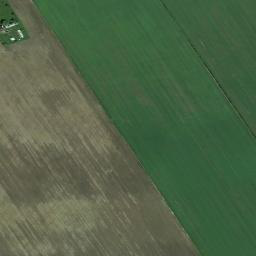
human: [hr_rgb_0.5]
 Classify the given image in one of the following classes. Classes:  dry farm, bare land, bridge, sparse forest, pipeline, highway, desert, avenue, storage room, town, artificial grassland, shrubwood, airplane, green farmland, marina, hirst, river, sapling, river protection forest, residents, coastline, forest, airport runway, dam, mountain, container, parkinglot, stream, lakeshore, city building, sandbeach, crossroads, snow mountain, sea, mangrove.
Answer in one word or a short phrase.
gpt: green farmland